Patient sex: M
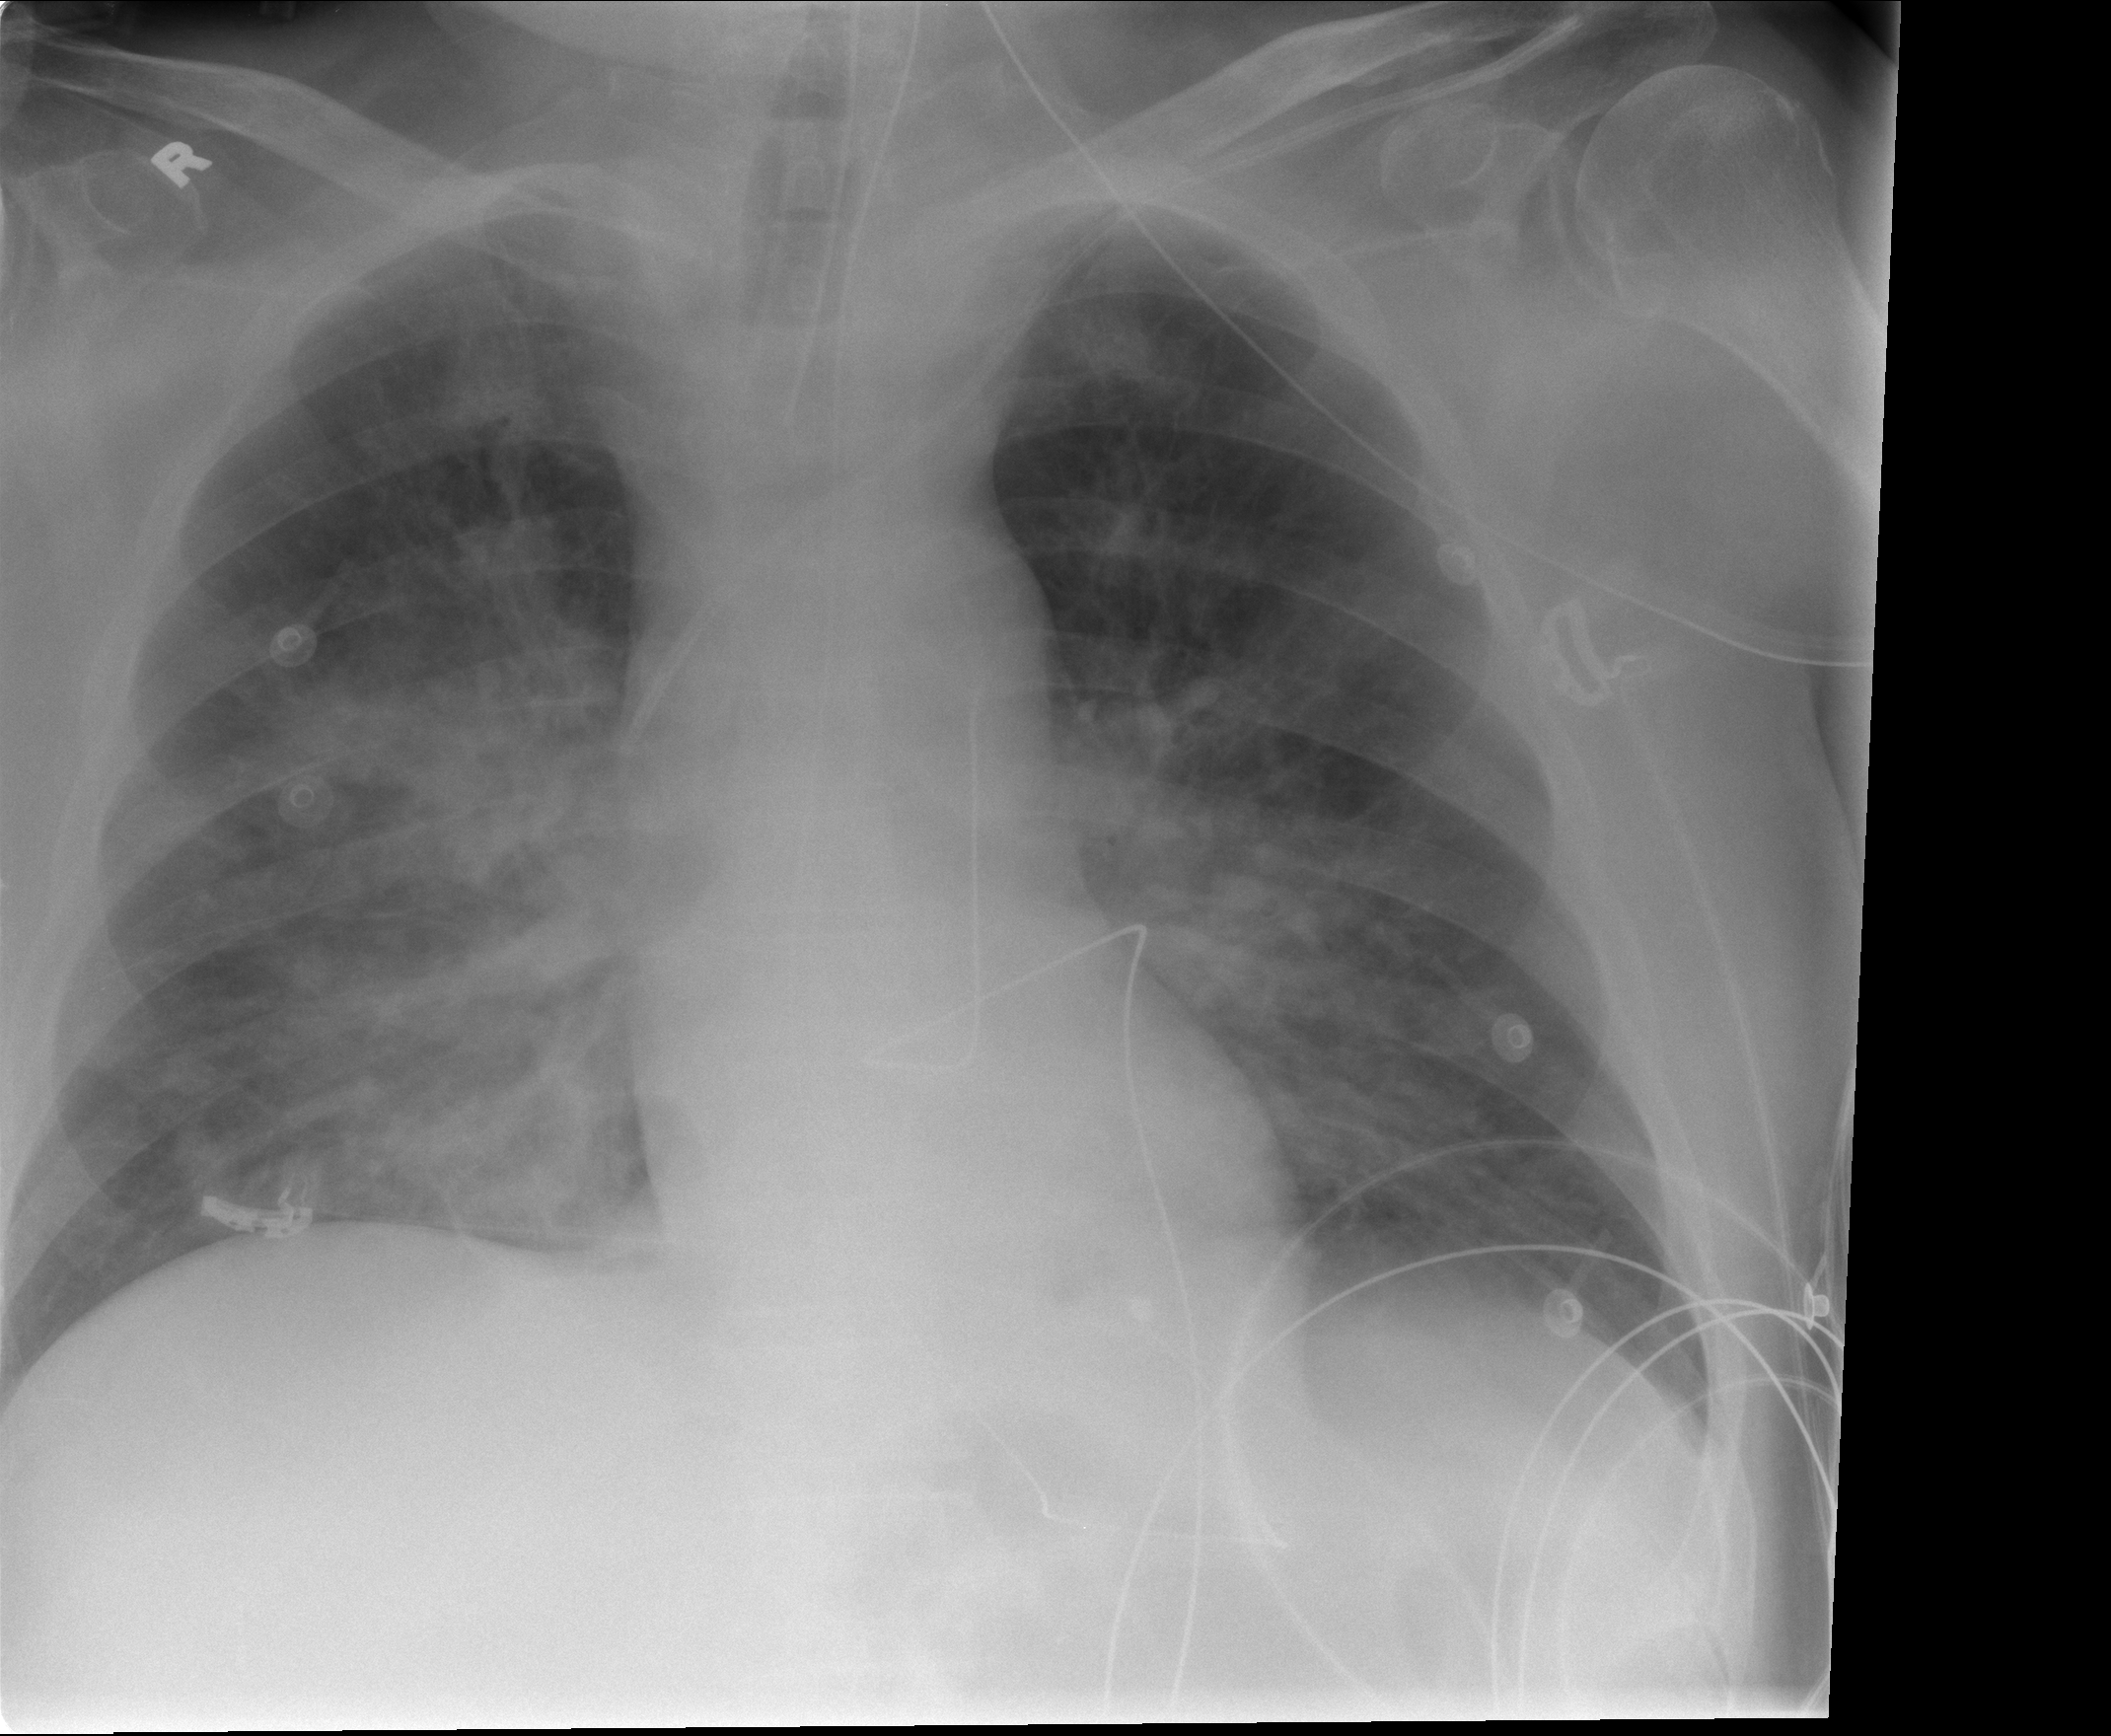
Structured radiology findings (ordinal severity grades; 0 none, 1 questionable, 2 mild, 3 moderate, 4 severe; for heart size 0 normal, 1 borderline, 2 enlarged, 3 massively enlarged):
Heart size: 0
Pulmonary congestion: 2
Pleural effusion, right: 0
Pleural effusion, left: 0
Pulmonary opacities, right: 3
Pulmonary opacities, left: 2
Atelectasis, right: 3
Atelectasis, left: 2